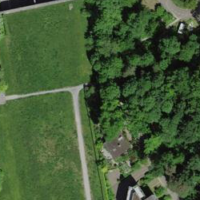
EUNIS habitat code: 57
Species observed at this site:
Prunella vulgaris
Acer campestre